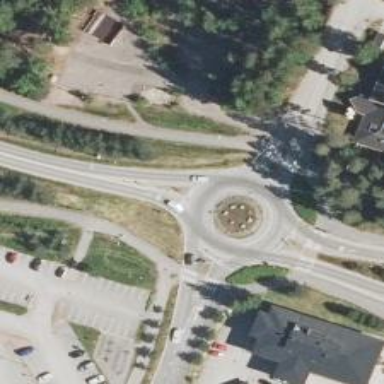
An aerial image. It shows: Secondary road with asphalt surface leading to roundabout.